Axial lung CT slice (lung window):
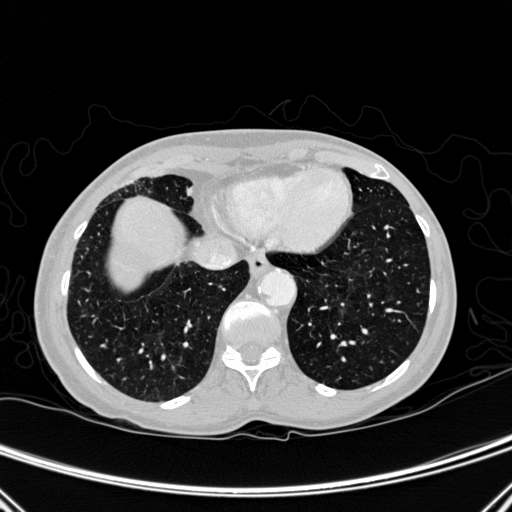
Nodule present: no